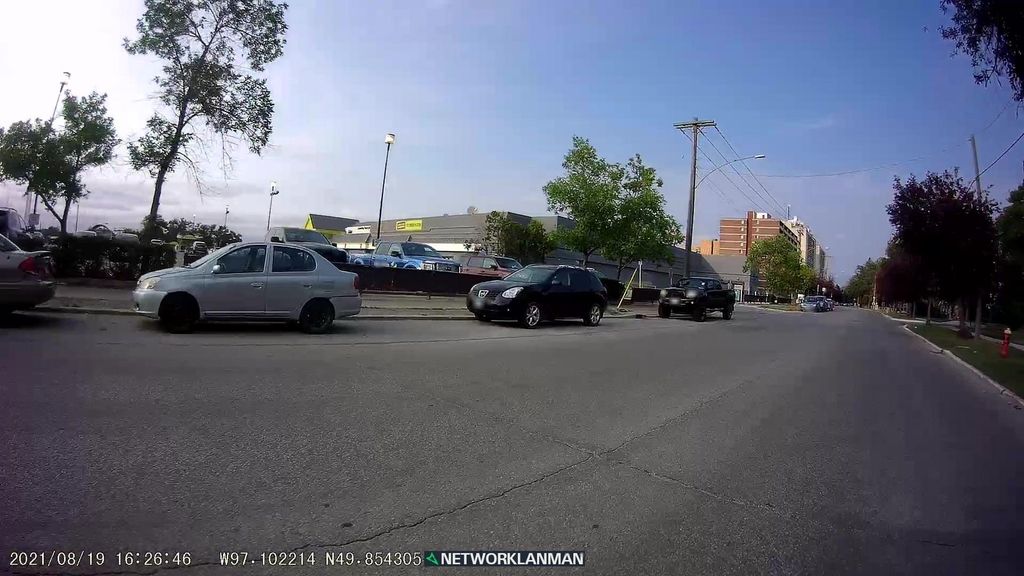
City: winnipeg